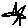
Label: star